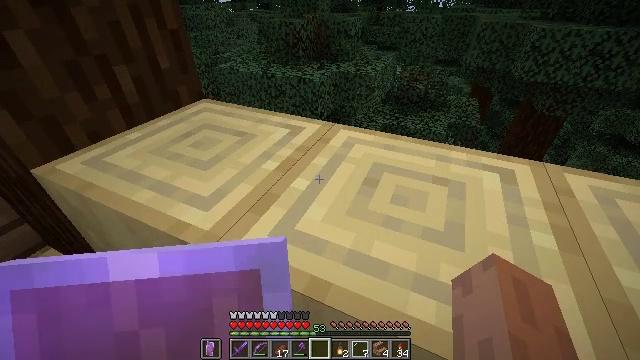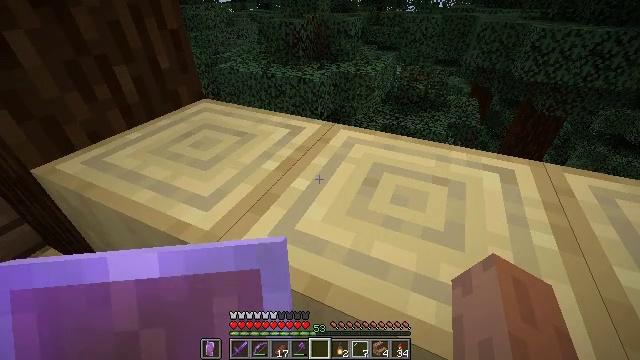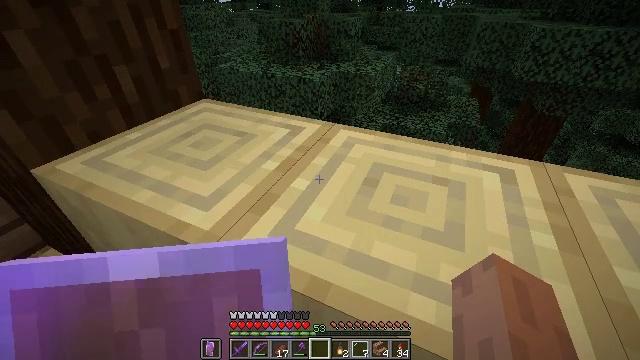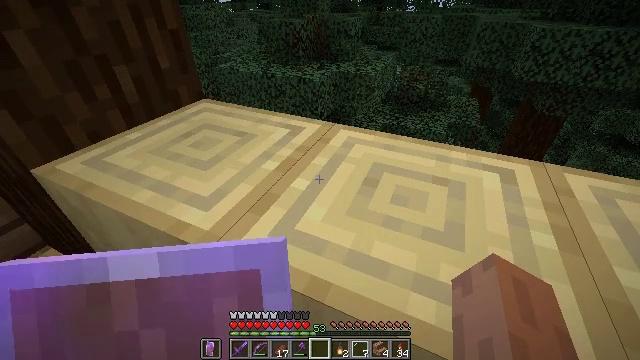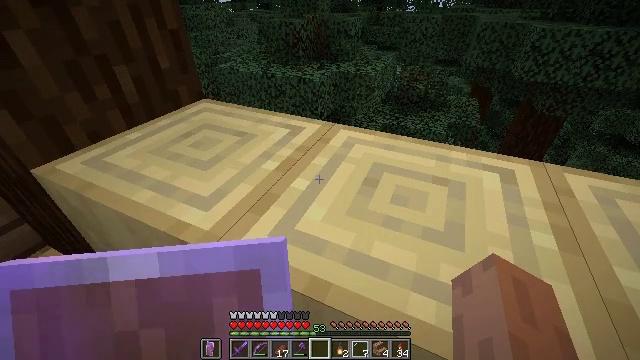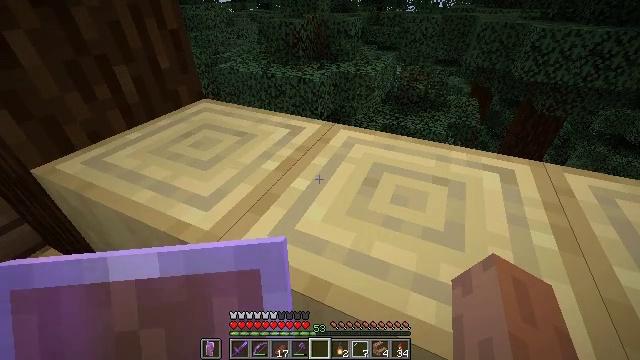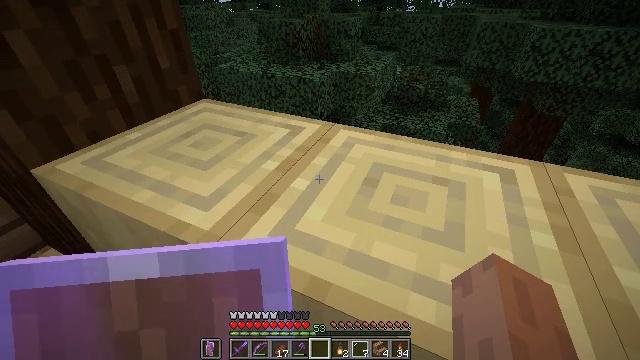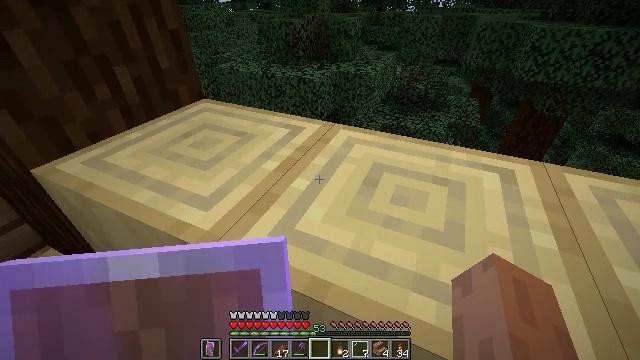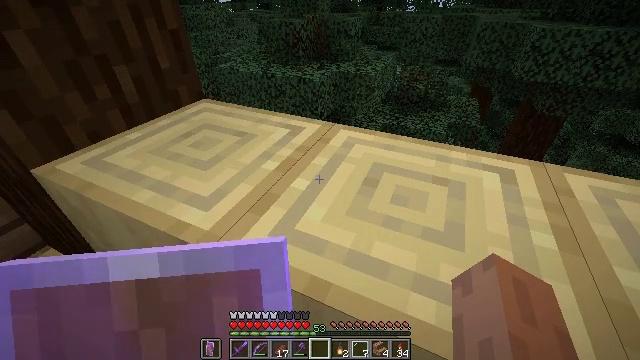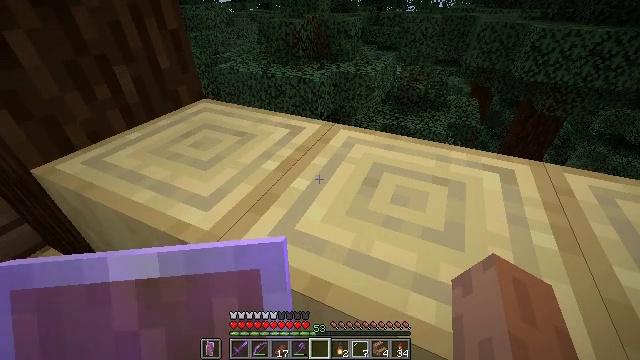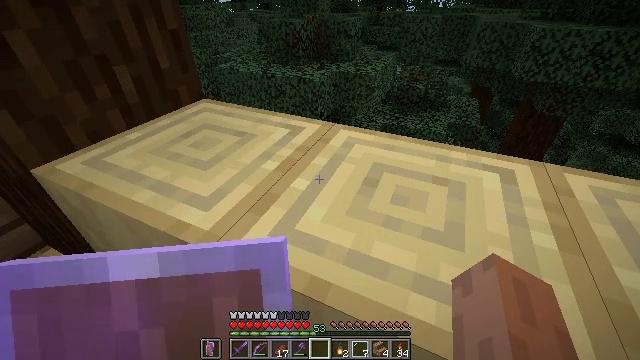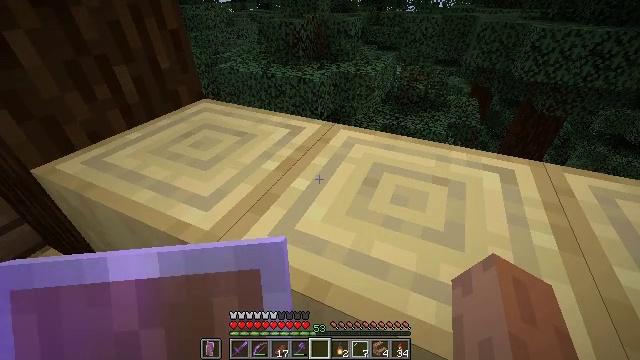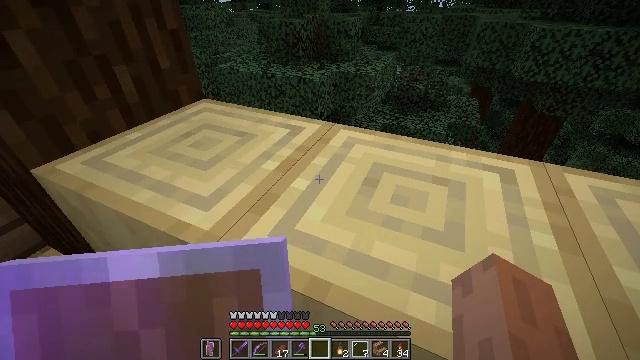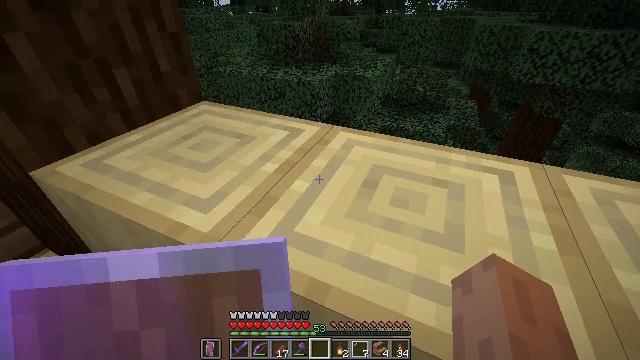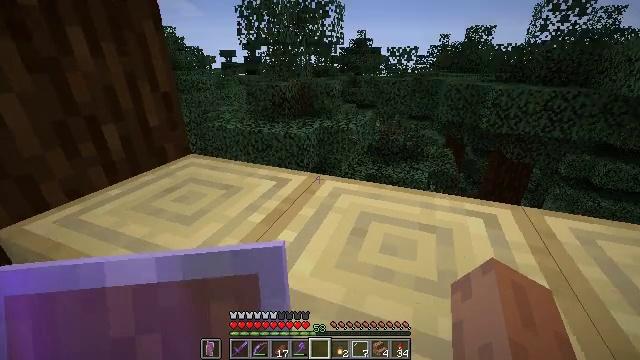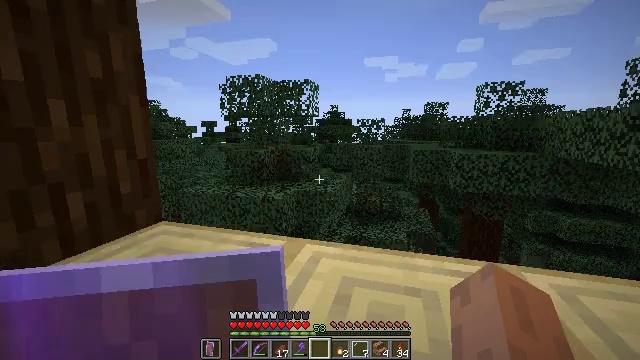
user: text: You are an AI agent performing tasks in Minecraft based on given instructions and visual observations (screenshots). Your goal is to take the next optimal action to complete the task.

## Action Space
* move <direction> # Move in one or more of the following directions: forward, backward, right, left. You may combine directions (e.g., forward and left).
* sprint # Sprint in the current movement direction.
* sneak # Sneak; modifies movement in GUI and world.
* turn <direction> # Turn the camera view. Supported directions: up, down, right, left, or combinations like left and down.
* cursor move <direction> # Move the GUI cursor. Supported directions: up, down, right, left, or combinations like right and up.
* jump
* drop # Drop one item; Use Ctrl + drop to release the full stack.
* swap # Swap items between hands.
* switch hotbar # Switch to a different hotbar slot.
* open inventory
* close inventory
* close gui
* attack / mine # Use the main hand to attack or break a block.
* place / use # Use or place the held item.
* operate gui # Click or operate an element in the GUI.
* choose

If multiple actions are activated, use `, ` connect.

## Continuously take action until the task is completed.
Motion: motion action
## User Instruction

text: Mine the stripped birch log.
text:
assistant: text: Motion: no_op
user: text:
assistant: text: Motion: no_op
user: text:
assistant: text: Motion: no_op
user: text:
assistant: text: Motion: no_op
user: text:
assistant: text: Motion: no_op
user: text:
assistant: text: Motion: no_op
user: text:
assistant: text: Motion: no_op
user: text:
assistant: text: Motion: no_op
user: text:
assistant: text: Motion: no_op
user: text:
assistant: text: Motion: no_op
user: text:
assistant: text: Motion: no_op
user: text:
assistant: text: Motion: no_op
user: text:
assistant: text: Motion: no_op
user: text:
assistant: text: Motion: turn right and up
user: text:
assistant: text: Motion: turn right and up
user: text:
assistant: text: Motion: turn right and up
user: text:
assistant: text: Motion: no_op
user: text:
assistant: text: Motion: no_op
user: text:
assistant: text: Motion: no_op
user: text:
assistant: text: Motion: no_op
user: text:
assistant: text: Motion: no_op
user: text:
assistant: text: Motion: no_op
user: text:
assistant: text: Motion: no_op
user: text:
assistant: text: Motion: no_op
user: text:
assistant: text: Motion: no_op
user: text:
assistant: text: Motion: no_op
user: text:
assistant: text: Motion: no_op
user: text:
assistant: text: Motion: no_op
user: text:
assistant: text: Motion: no_op
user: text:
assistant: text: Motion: no_op